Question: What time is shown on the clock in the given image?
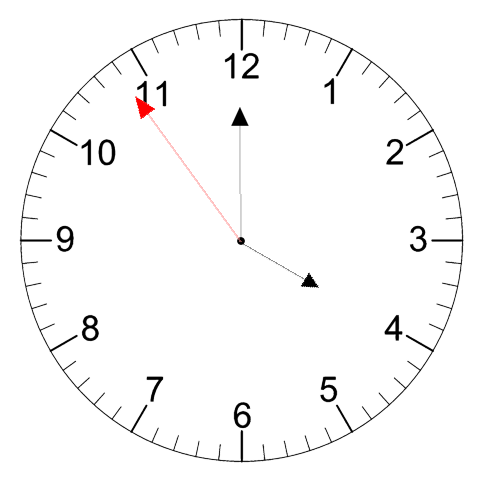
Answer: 03:59:54